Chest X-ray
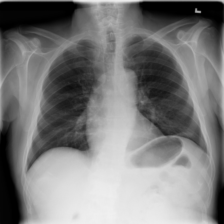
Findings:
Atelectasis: negative
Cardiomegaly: negative
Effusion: negative
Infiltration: positive
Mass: negative
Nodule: negative
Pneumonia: negative
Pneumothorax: negative
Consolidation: negative
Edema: negative
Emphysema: negative
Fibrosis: negative
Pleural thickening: negative
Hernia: negative